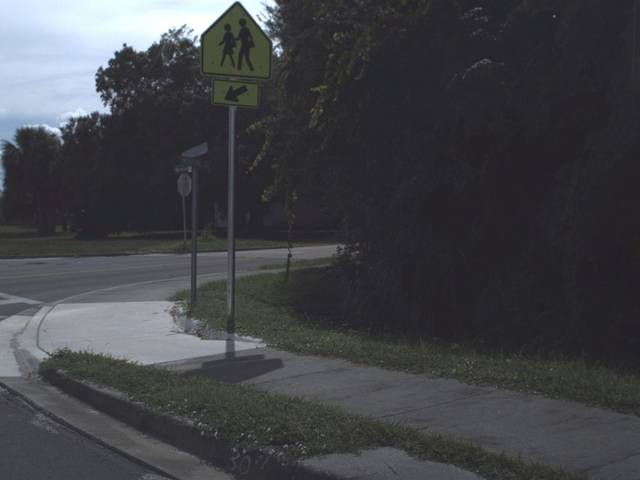
Region: United States
Coordinates: 27.222, -81.857